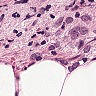
Metastatic tissue present: yes